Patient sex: M
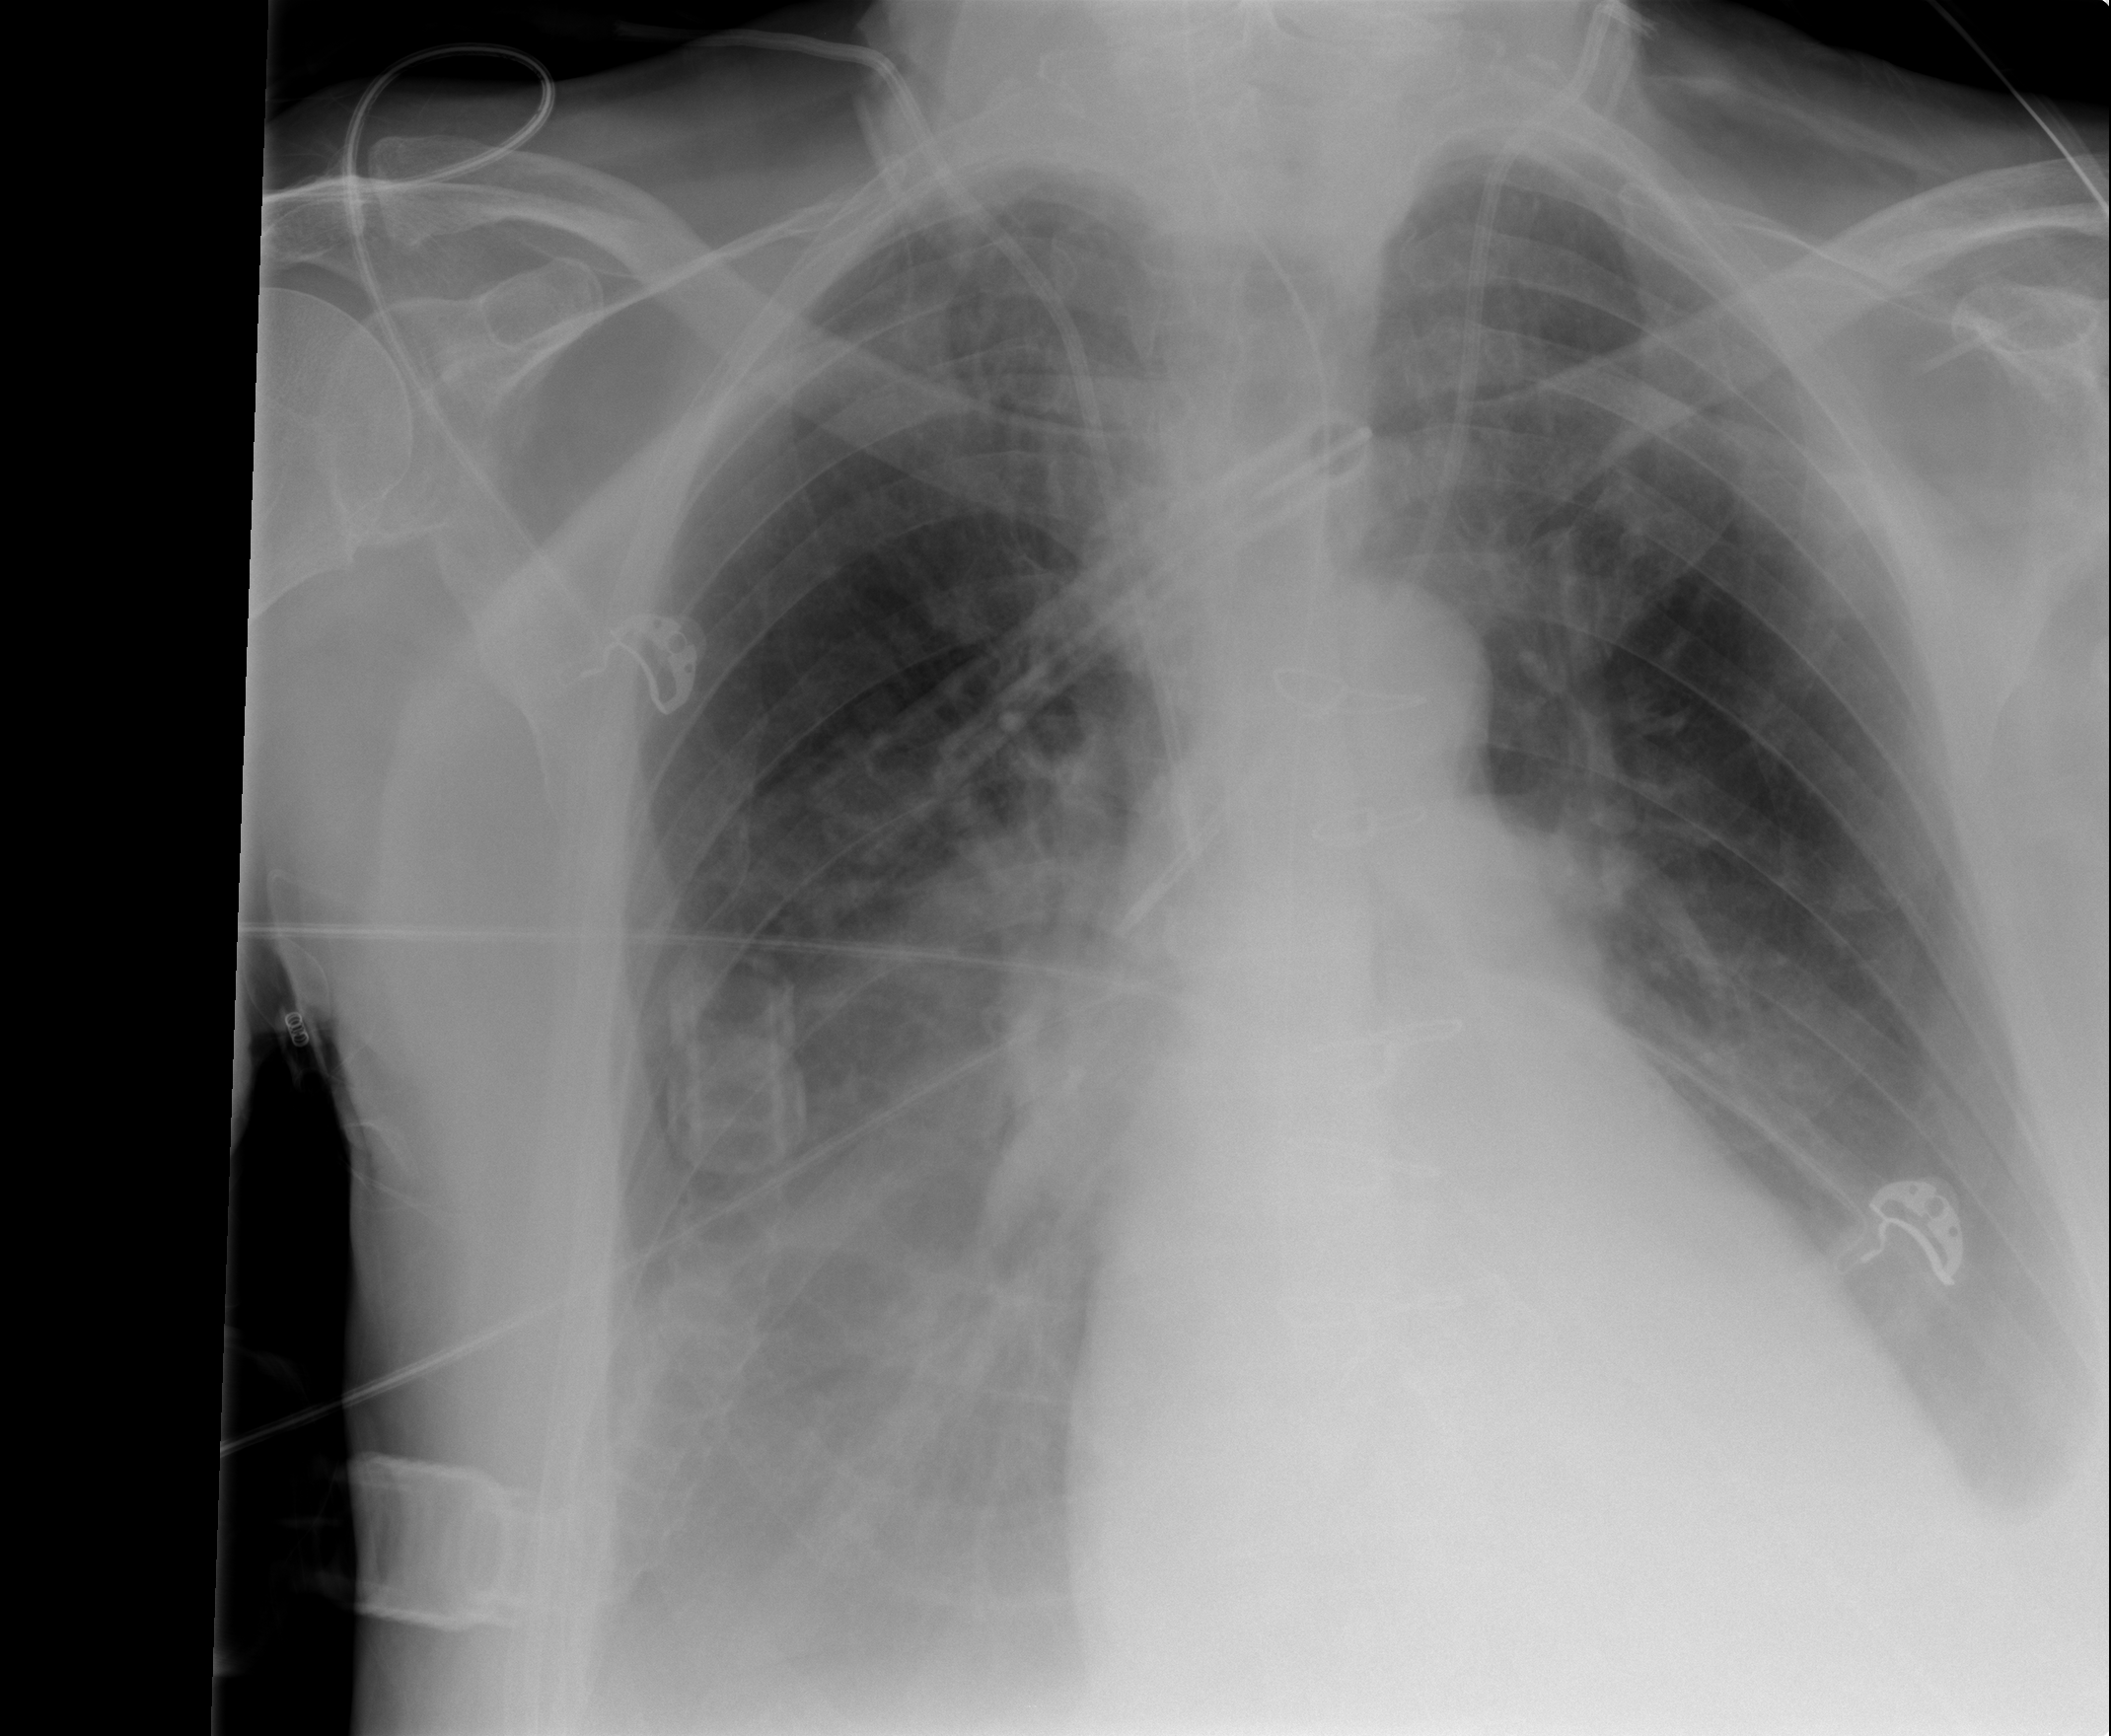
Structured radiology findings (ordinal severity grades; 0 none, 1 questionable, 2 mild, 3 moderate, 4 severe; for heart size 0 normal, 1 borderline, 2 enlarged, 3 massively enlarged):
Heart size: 2
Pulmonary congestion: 2
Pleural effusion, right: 3
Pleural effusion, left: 3
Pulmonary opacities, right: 0
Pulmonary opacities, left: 0
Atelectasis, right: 2
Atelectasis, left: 2